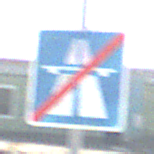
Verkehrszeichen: EndeAutbahn
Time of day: Midday
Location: Outdoor (Suburban)
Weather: PartlyCloudy
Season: NotSpecified
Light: Natural